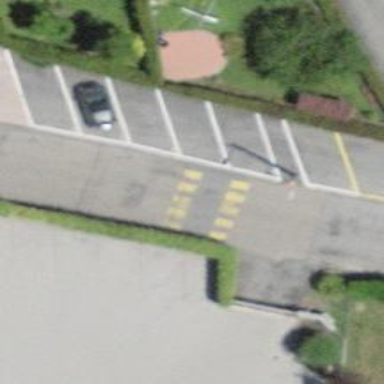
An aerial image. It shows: Bump for traffic calming.